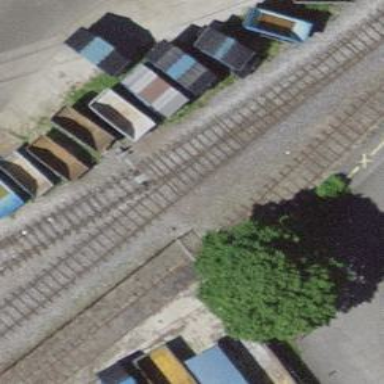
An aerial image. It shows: Railway switch.